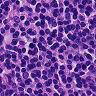
Metastatic tissue present: no